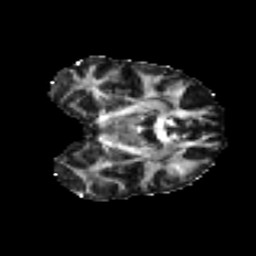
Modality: FA
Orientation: coronal
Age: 49
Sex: female
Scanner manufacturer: ge
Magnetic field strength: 3 T
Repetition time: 7.8 s
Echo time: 0.0611 s